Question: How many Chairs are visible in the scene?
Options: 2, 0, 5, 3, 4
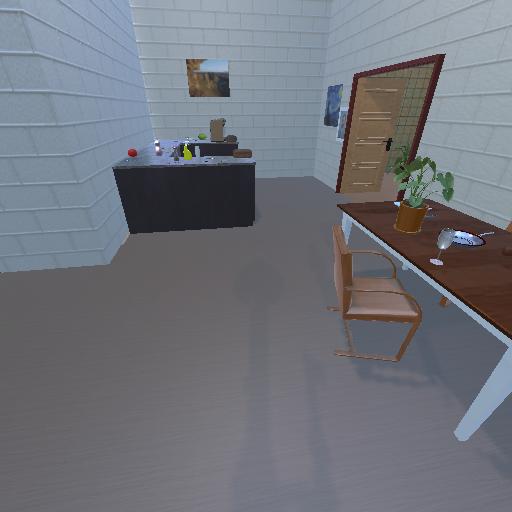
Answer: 2